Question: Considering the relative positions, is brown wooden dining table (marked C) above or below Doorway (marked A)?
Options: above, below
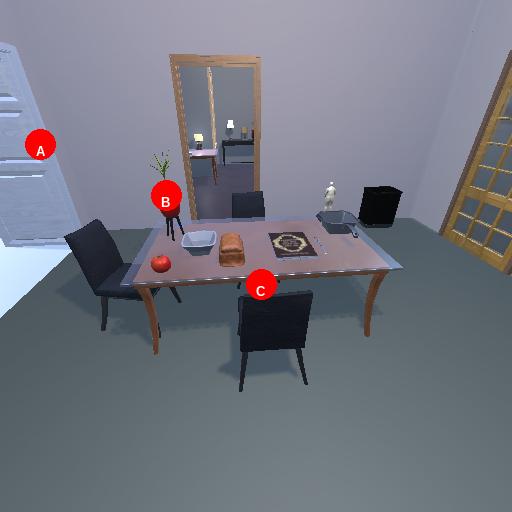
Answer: above